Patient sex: M
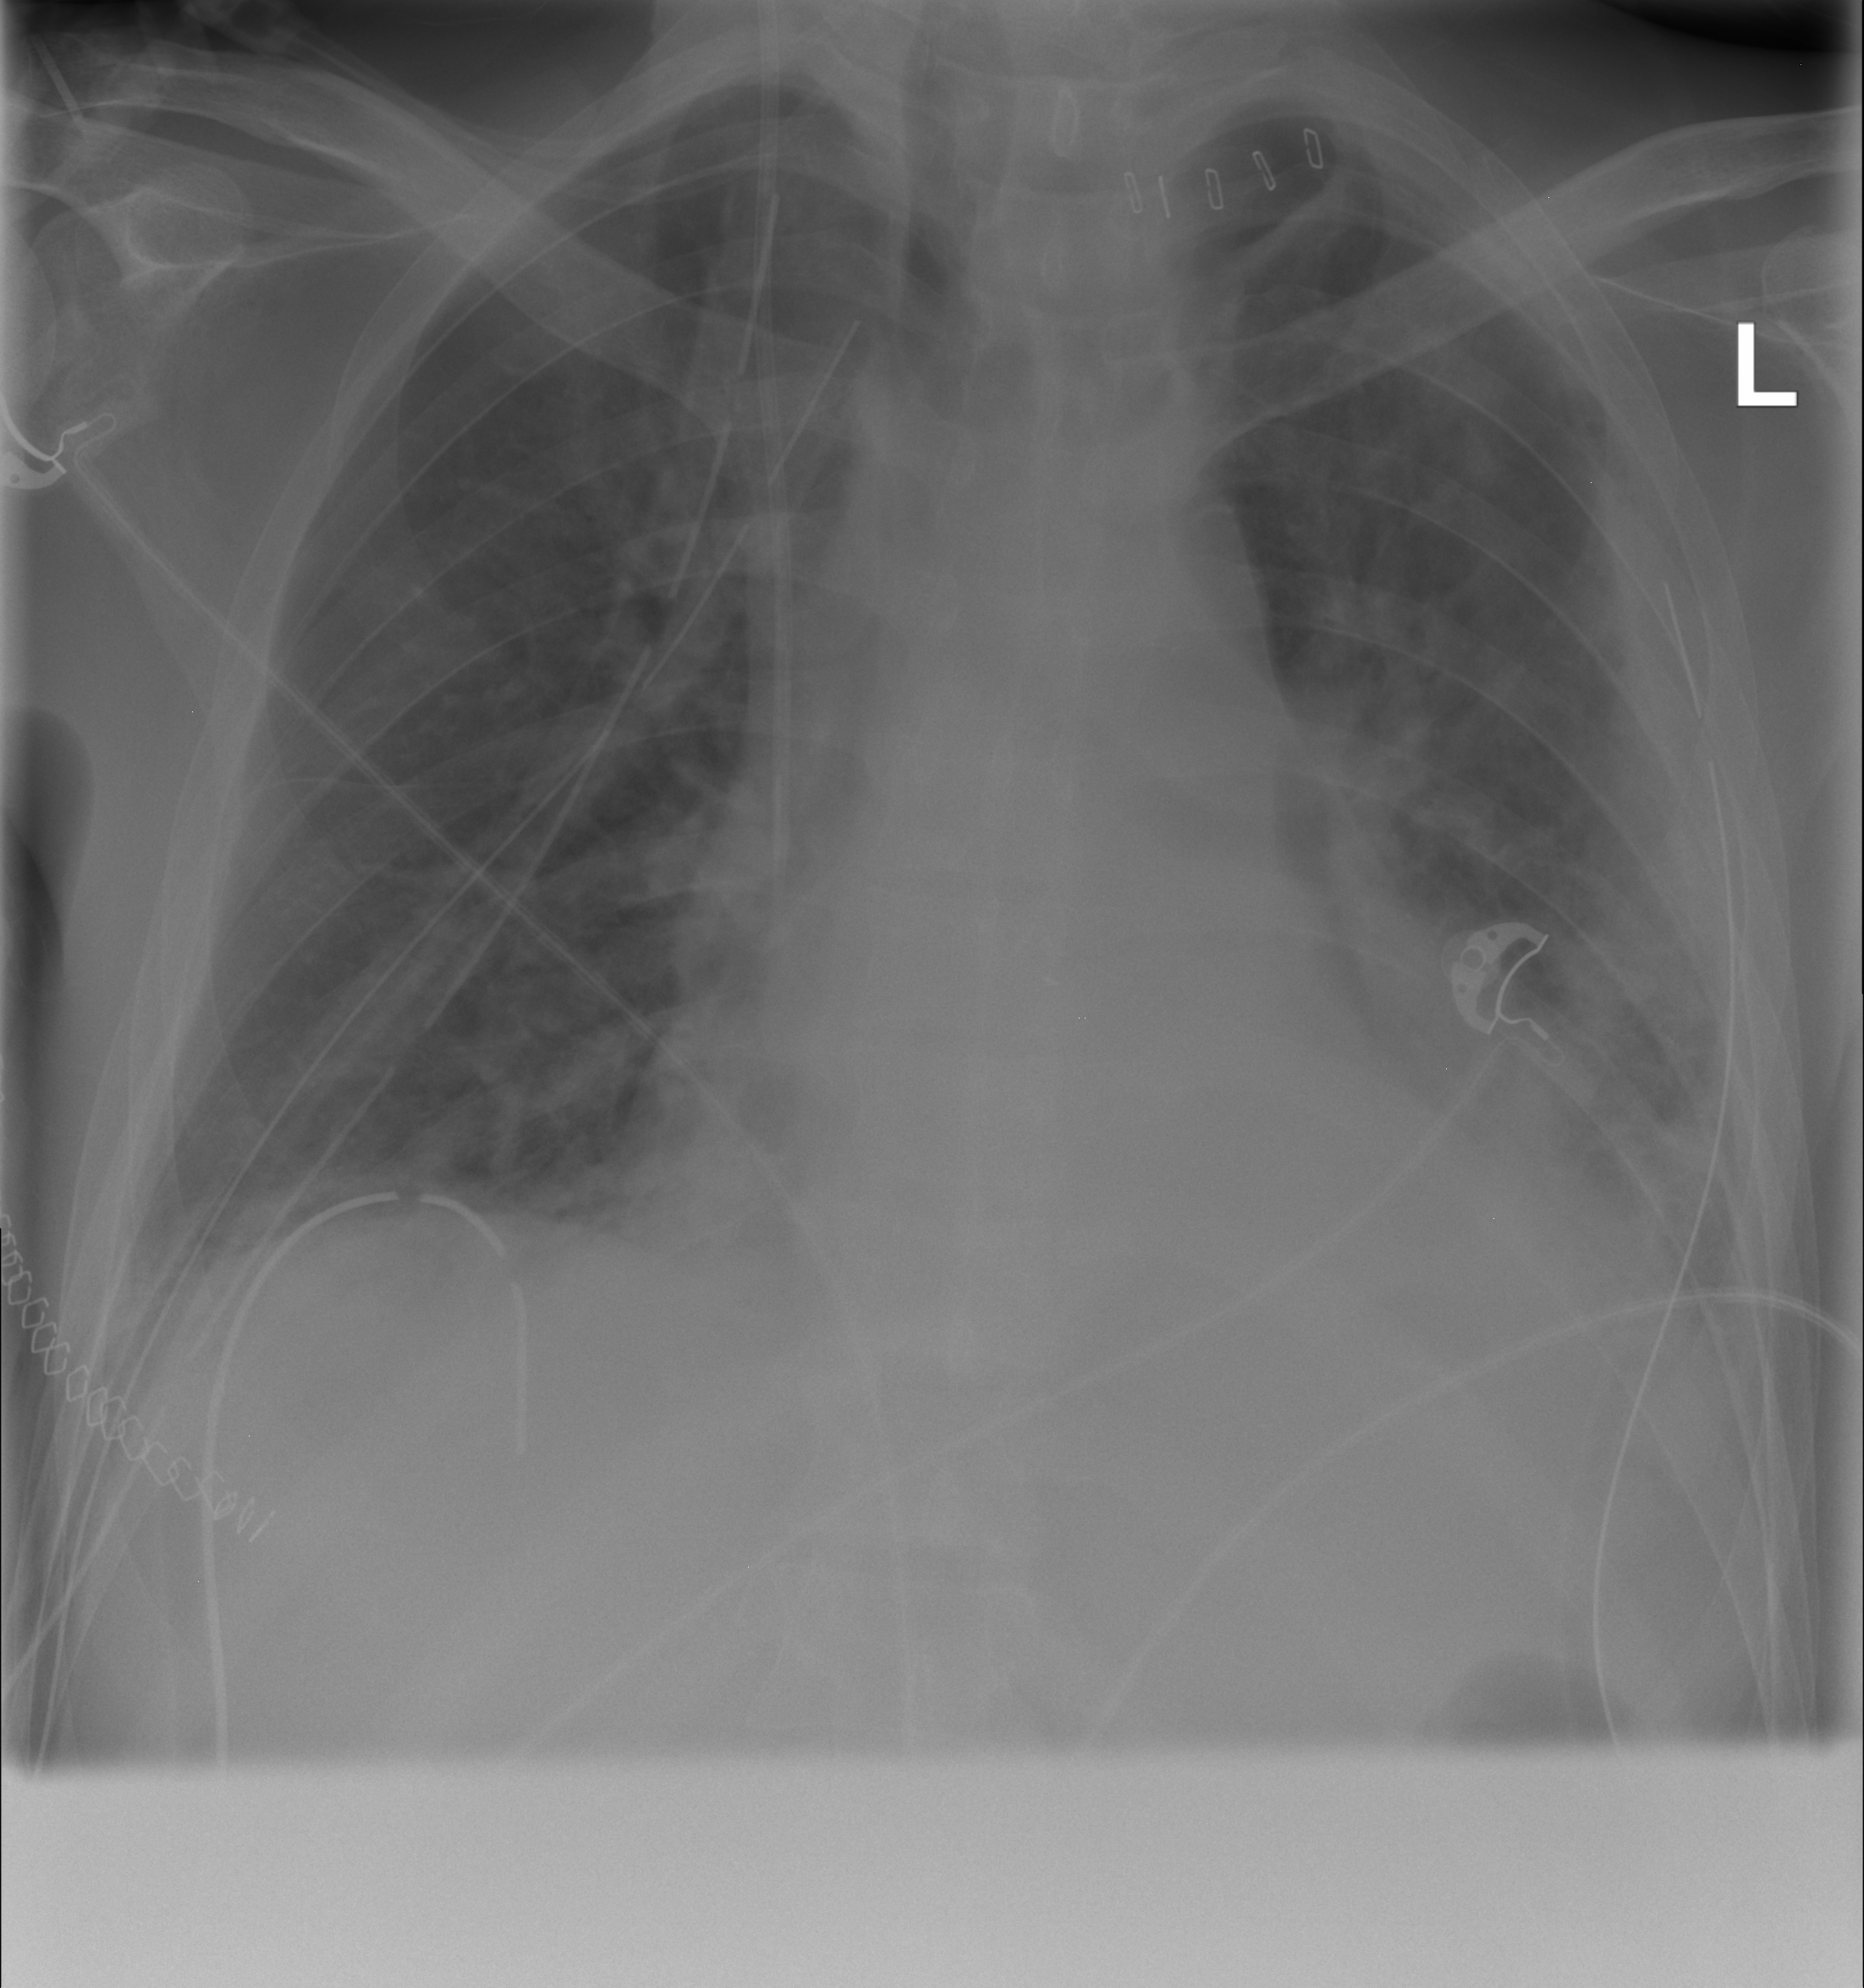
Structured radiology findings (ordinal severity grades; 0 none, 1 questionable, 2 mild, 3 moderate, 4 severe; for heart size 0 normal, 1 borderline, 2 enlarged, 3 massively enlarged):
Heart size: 0
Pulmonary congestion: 0
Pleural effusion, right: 0
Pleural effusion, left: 2
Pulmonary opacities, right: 0
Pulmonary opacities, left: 2
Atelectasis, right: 0
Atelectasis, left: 2